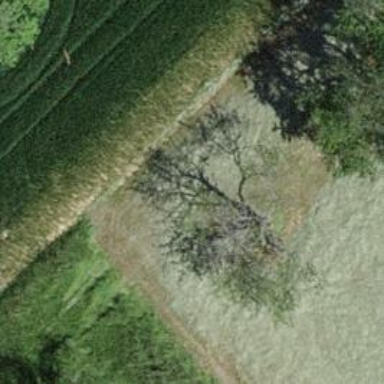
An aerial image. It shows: Agricultural area with deciduous broadleaved trees.